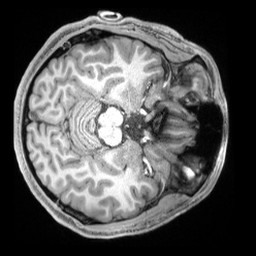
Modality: T1w
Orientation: axial
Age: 26
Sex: male
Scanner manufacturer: siemens
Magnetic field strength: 3 T
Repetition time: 2.4 s
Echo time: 0.00226 s